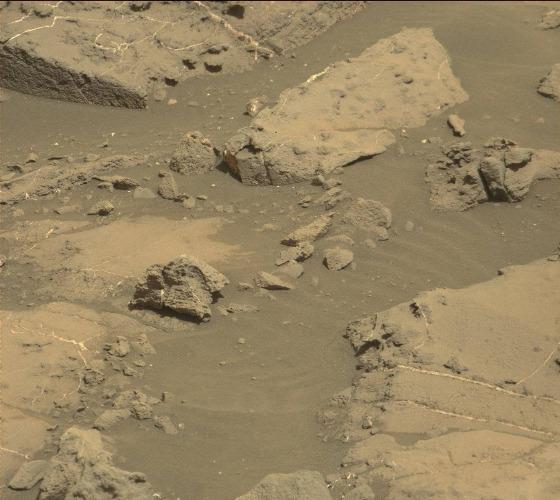
Terrain classes present: Bedrock, Gravel / Sand / Soil, Rock, Shadow